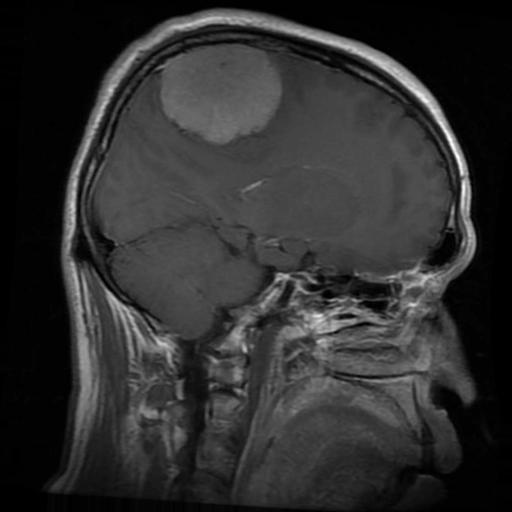
Label: meningioma